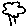
Label: tree